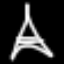
Label: The Eiffel Tower